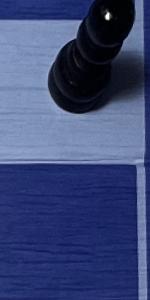
Label: Empty